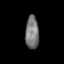
Tissue: skin
Cell type: Fibroblasts
Senescence score: 0.7122
Nuclear area (px): 435
Mean DAPI intensity: 120.154